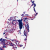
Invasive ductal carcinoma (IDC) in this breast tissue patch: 0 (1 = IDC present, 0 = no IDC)